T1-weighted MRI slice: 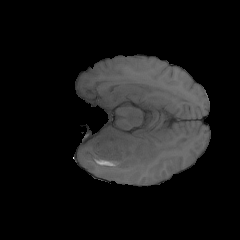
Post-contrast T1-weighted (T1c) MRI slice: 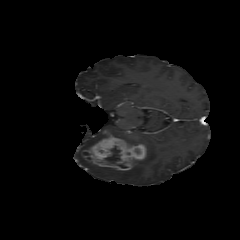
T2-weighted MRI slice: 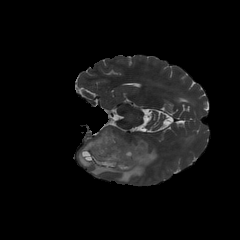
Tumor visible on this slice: yes